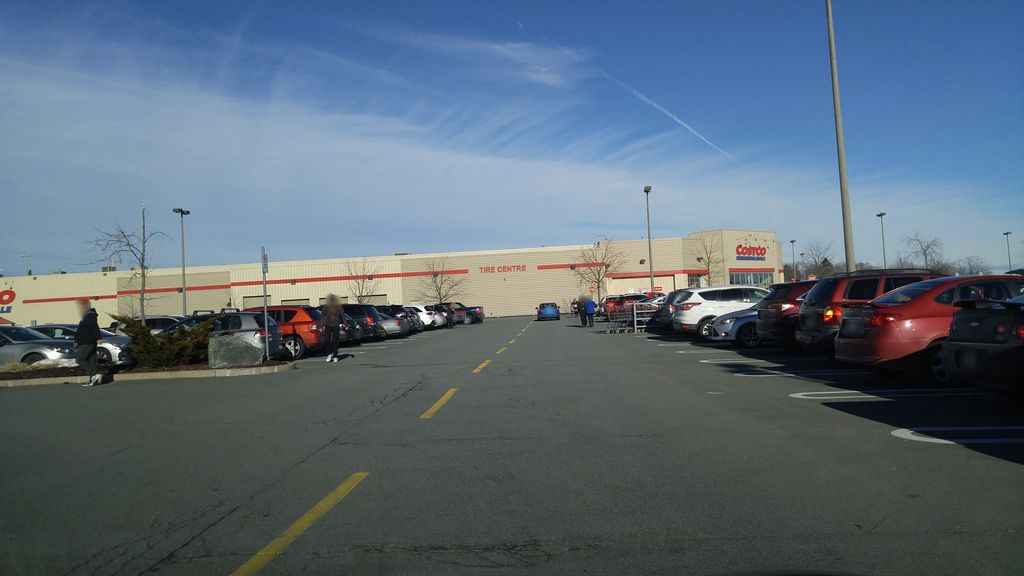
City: halifax